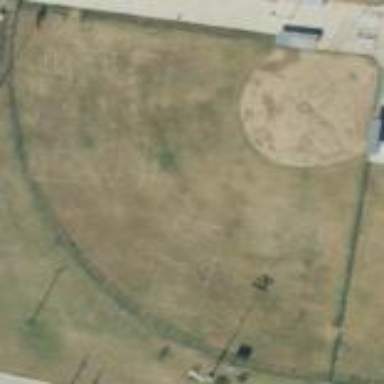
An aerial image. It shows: Chain link fence surrounding softball pitch on leisure land.